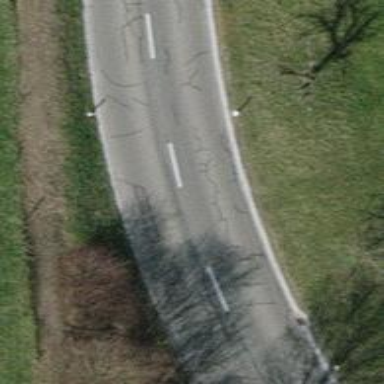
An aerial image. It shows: Secondary road with asphalt surface.